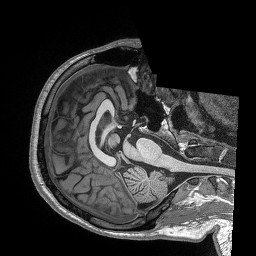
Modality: T1w
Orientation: axial